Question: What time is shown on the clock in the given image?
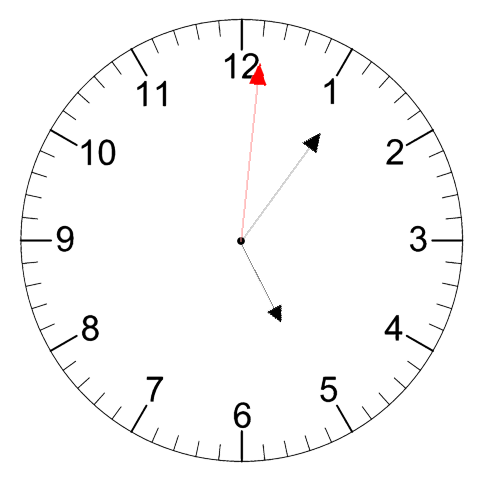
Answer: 05:06:01